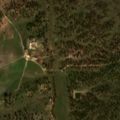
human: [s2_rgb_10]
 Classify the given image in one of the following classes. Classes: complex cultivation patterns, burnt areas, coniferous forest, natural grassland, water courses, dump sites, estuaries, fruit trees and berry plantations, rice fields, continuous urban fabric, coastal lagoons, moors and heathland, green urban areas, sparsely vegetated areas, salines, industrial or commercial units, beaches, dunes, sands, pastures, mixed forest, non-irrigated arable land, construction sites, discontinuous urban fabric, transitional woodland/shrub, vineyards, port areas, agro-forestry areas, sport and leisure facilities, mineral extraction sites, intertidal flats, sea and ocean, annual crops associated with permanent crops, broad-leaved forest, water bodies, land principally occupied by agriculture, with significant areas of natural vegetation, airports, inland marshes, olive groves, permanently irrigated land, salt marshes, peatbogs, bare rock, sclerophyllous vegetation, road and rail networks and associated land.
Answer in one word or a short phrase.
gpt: pastures, agro-forestry areas